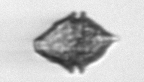
Label: Kryptoperidinium_triquetrum